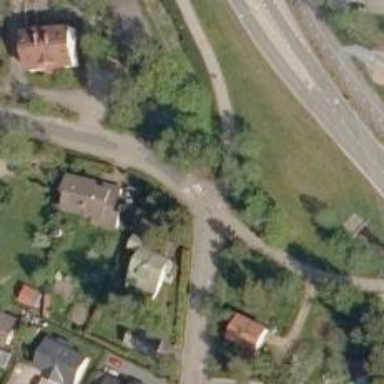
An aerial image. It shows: Uncontrolled road crossing.